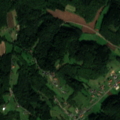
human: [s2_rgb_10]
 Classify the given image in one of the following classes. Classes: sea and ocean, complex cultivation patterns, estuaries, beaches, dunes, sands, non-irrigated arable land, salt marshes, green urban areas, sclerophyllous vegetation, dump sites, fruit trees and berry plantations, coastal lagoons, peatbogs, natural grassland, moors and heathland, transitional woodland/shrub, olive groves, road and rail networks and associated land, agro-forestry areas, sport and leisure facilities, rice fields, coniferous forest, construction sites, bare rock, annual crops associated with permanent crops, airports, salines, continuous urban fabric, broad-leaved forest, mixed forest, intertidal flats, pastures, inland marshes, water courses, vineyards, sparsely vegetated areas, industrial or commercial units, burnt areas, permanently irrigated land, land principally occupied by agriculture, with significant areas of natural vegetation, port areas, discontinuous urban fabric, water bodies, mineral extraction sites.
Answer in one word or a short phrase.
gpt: discontinuous urban fabric, complex cultivation patterns, broad-leaved forest